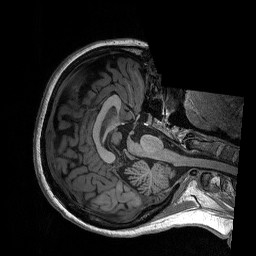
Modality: T1w
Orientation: axial
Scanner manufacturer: siemens
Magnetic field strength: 3 T